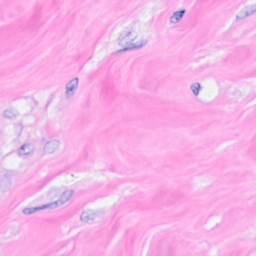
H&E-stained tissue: Breast